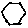
Label: hexagon